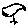
Label: bird